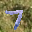
Label: 7